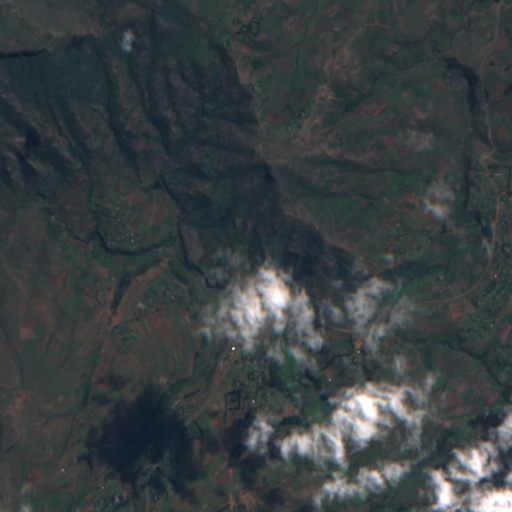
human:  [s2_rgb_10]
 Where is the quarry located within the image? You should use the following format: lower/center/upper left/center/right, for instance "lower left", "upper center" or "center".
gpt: The quarry is located in the center of the image.
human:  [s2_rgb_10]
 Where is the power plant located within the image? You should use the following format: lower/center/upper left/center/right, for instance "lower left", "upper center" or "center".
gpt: There is no power plant in the image.